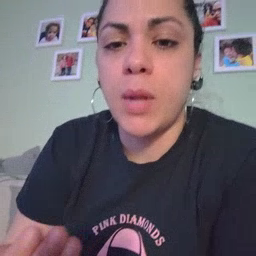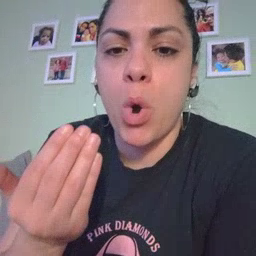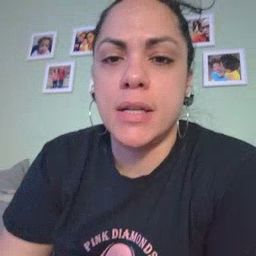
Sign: morning